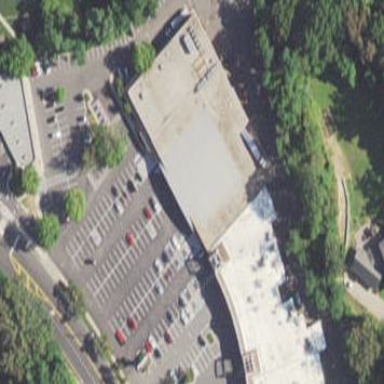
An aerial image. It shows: Retail building housing supermarket.